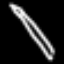
Label: pencil